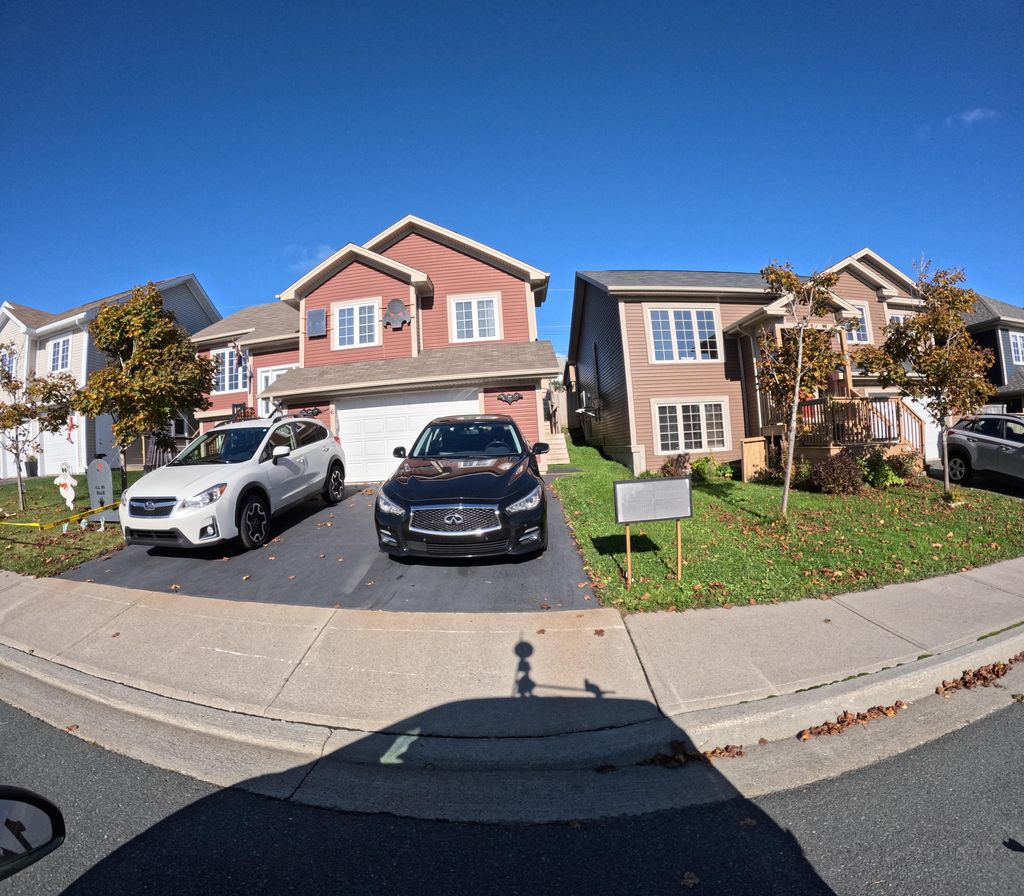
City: st_johns